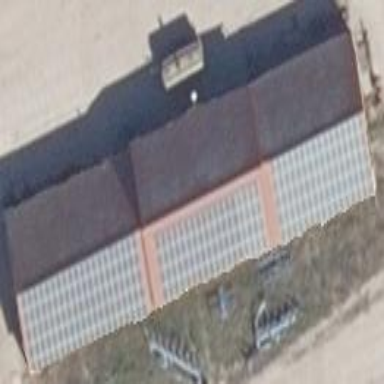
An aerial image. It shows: Small solar photovoltaic panel generator inside building.